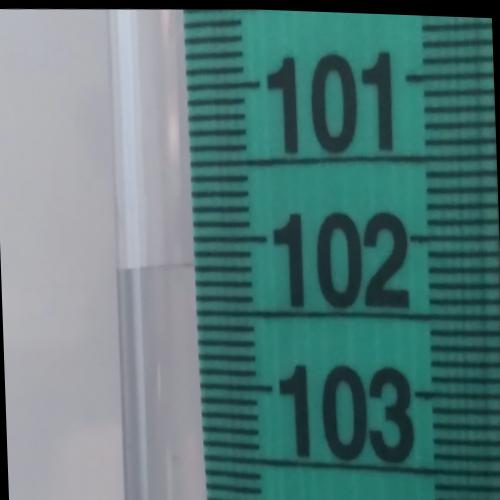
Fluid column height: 102.2 cm